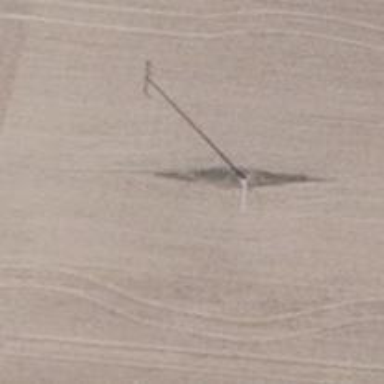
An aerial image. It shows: Power pole.